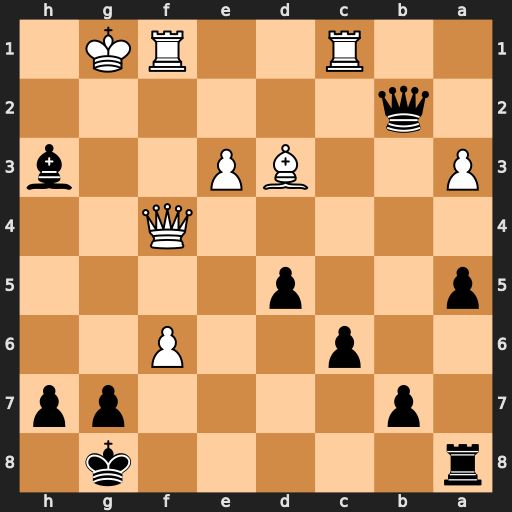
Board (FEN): r5k1/1p4pp/2p2P2/p2p4/5Q2/P2BP2b/1q6/2R2RK1
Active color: b
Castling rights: -
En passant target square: -
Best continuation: Qg2#